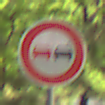
Verkehrszeichen: Ueberholverbot
Umgebung: Outdoor, RoadRail
Tageszeit: MorningAfternoon
Wetter: Clear
Licht: Natural
Jahreszeit: NotSpecified
Kontrast: LowContrast